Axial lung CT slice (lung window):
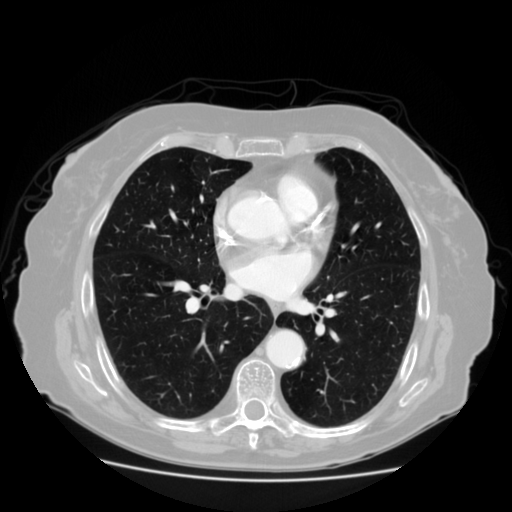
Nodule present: no